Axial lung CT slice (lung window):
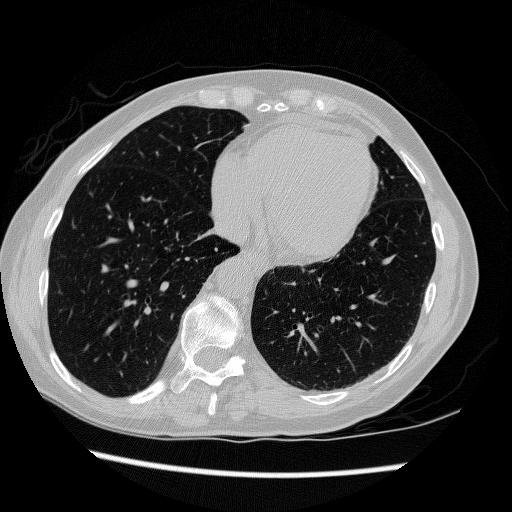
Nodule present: no